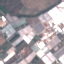
Land use / land cover: Industrial